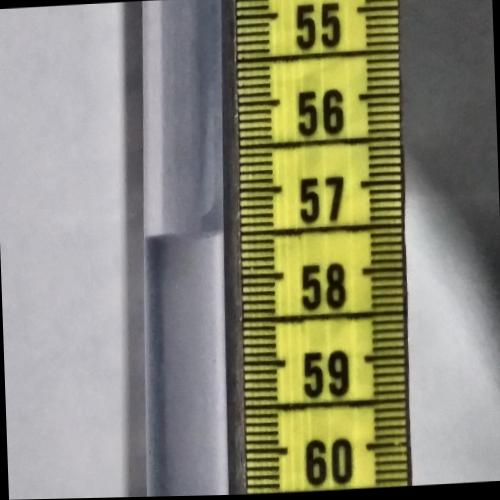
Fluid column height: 57.5 cm